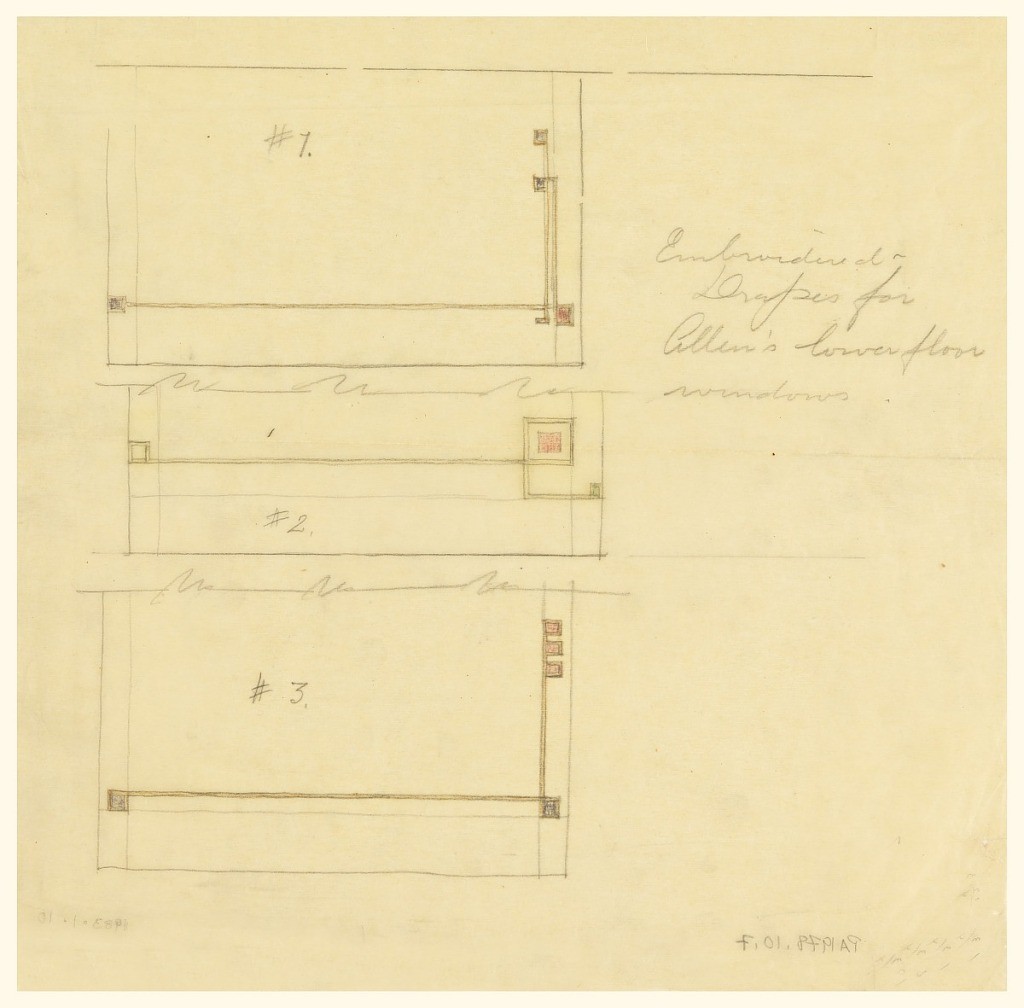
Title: Embroidered Drapes for Lower Floor Windows, Henry J. Allen Residence, Wichita, Kansas
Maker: Frank Lloyd Wright, American, 1867–1959
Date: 1917
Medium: Graphite, color pencil on beige tracing paper
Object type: Drawing
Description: Three designs for embroidered drapes for Lower Floor Windows of Henry J. Allen Residence. Three horizontal rectangles arranged vertically with squares and lines on them to represent embroidery pattern.